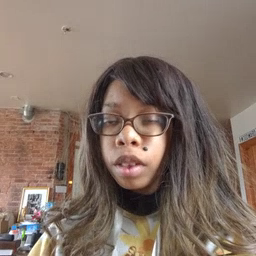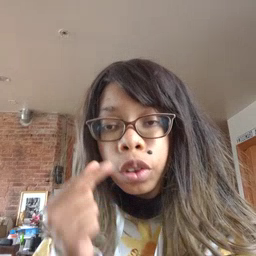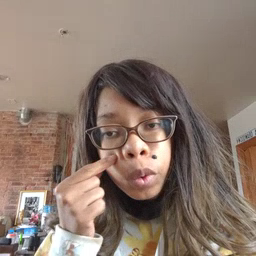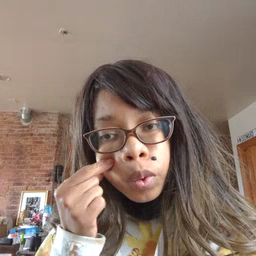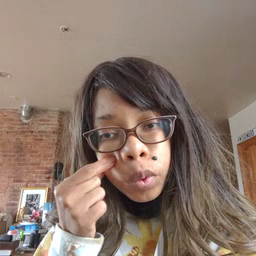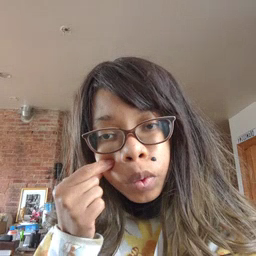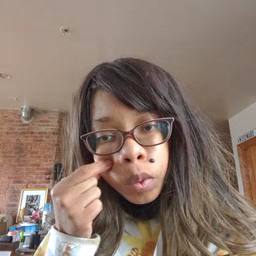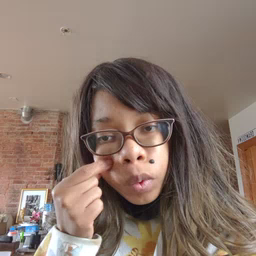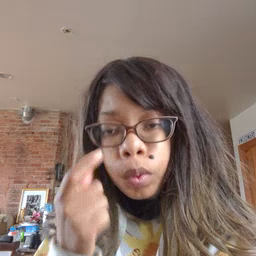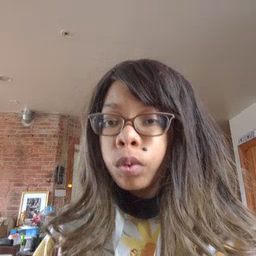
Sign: cheek